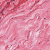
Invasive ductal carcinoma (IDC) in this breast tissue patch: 0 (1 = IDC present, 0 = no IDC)